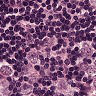
Metastatic tissue present: yes